Current action and preconditions to check: trajectory_clear

Your task: For each precondition in the list above, predict whether it will hold at this action.

Consider the current scene as observed from the mobile robot's camera, and analyze the predicted future states of all dynamic agents (e.g., people, animals, vehicles, or any moving entities) within the NEXT SECOND.

IMPORTANT: Only answer "very likely" if you are absolutely certain—based on strong, clear evidence—that a dynamic agent will violate the precondition in the predicted future state. Do NOT answer "very likely" for unlikely, ambiguous, or low-probability risks.

Ask yourself for each precondition: Is there a high probability, with clear and convincing evidence, that the predicted future states of any dynamic agent will interfere with the predicted future state of the currently executing action within the NEXT SECOND, causing that precondition to fail?

Assess the risk level based on these predictions. Use "likely" or "very likely" if motions create a clear risk of interference.

Use "neutral" or "improbable" if agents are nearby but their predicted paths are clearly diverging or non-conflicting.

Failure Risk Categories: "very improbable", "improbable", "neutral", "likely", "very likely"

Answer Format: Output ONLY the probability_of_failure value from these categories: "very improbable", "improbable", "neutral", "likely", "very likely"

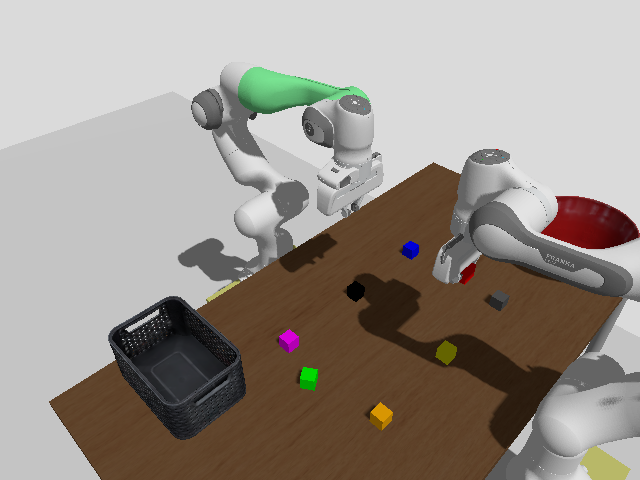

Answer: improbable